Field crop: maize
Growth stage: 2
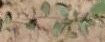
Species: convolvulus